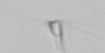
Label: Calciopappus